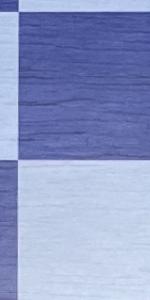
Label: Empty